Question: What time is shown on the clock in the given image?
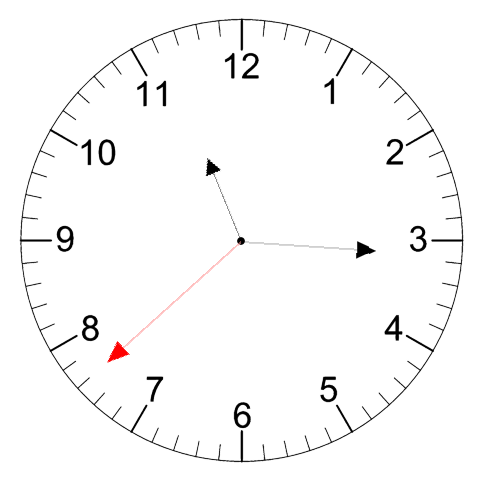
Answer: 11:15:38